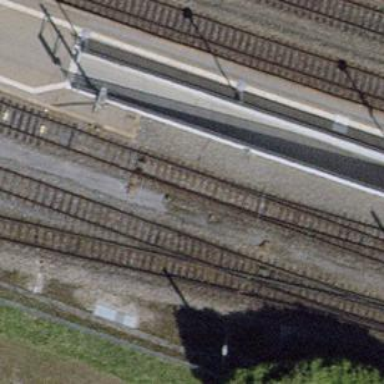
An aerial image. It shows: Railway switch.